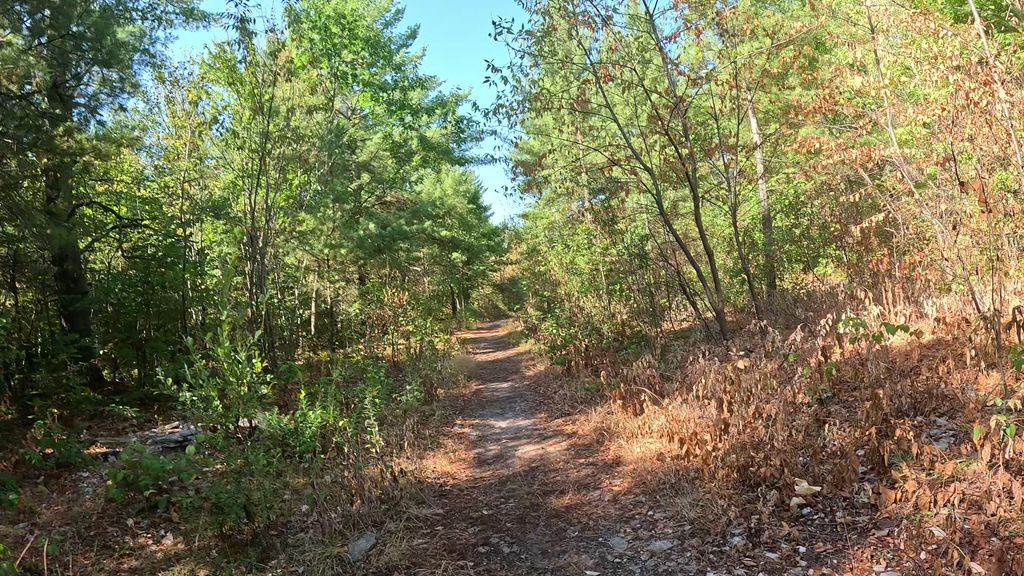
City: ottawa-gatineau